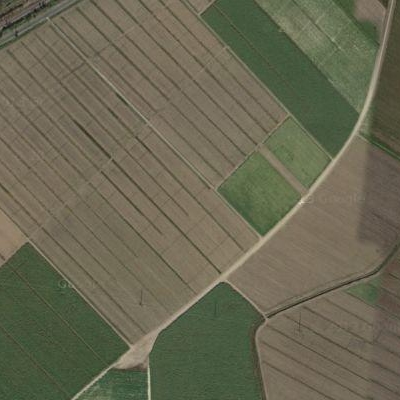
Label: Field